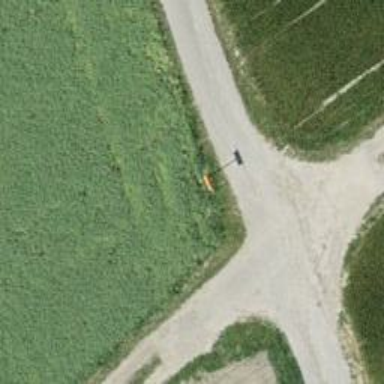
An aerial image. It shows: Aerial marker.